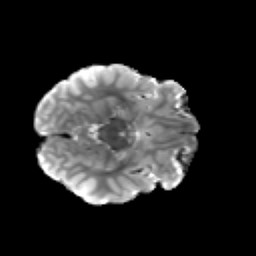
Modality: T2w
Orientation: axial
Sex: male
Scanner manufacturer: siemens
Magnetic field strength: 3 T
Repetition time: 5 s
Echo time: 0.071 s